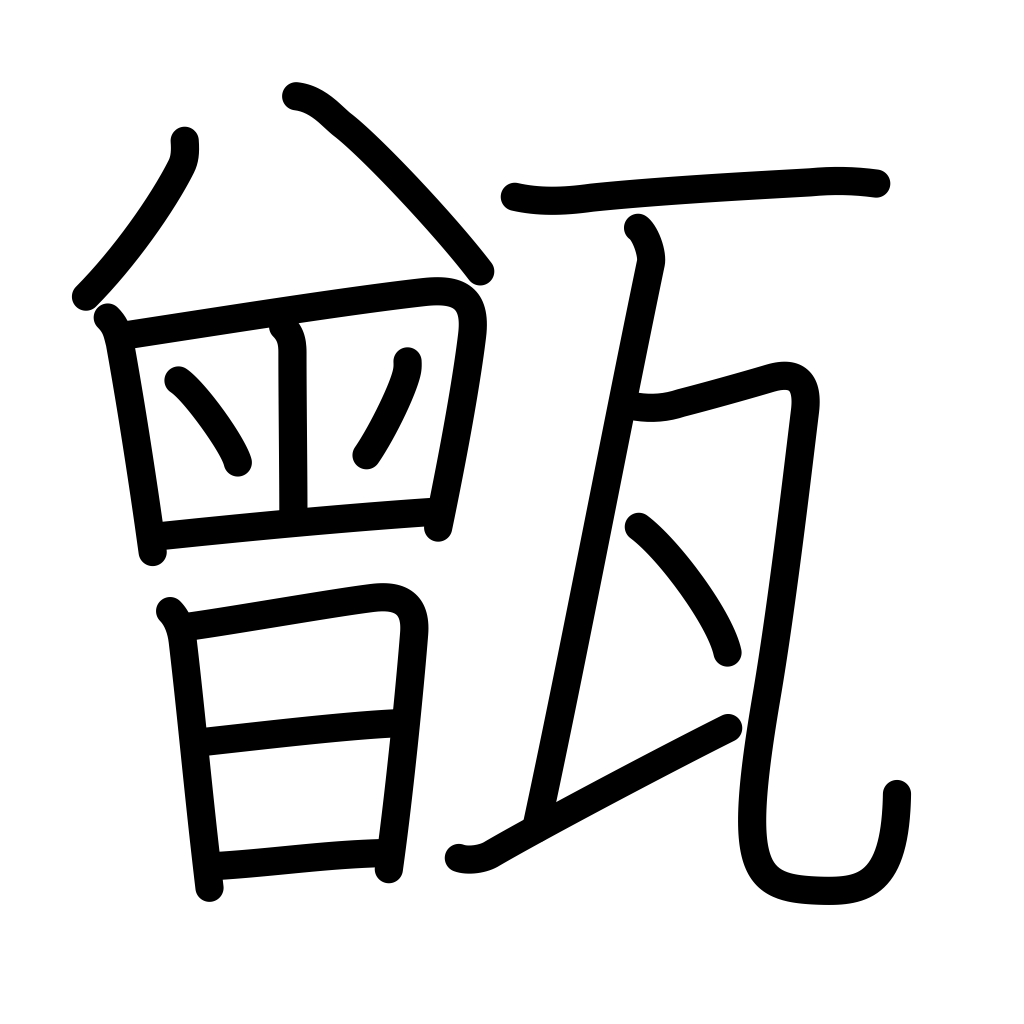
Meaning: rice-steaming pot